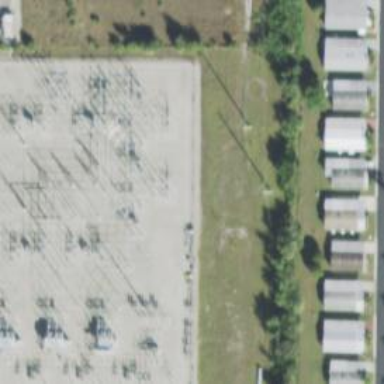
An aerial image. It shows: Switch used for power control.